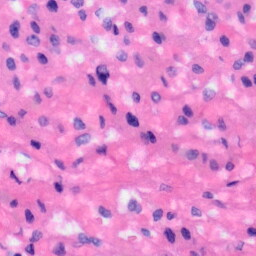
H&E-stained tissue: Liver